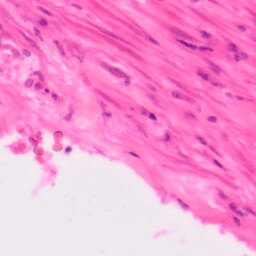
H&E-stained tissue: Colon